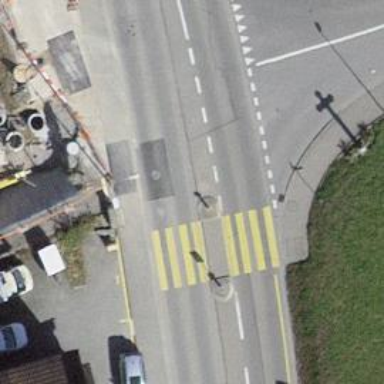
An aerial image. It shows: Uncontrolled zebra crossing with marked island on the road.